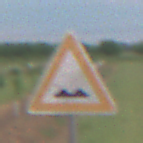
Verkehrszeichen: UnebeneFahrbahn
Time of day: SunriseSunset
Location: Outdoor (Nature)
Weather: PartlyCloudy
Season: NotSpecified
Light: Natural